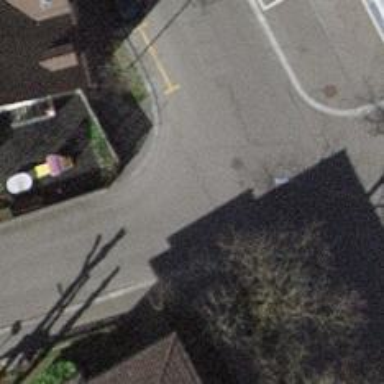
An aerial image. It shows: Unmarked crossing on footway.